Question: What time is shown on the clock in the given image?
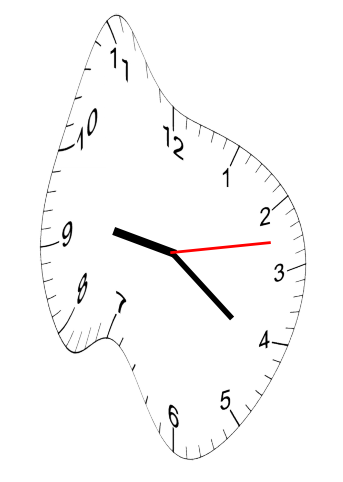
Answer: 09:21:13